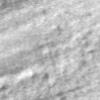
Label: no_change